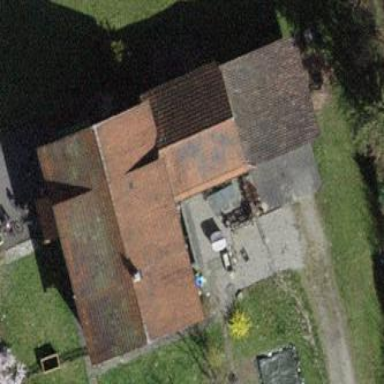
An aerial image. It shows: Building with tile roof.